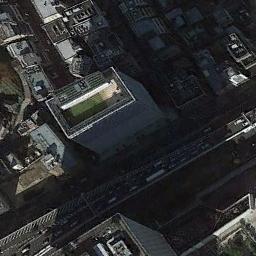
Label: commercial_area